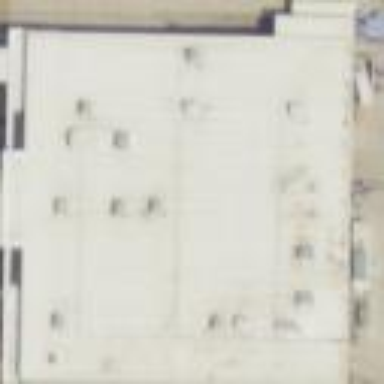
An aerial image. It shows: Supermarket building.